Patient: sex F, age 54
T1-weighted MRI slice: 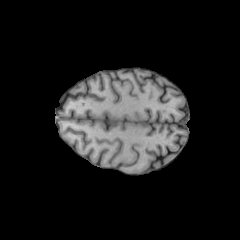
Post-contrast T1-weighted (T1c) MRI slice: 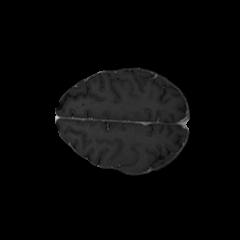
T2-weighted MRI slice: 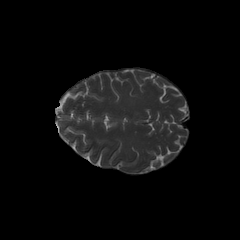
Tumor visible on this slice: no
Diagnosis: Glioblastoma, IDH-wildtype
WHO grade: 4